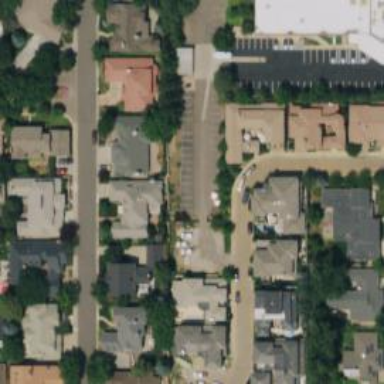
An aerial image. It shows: Living street.